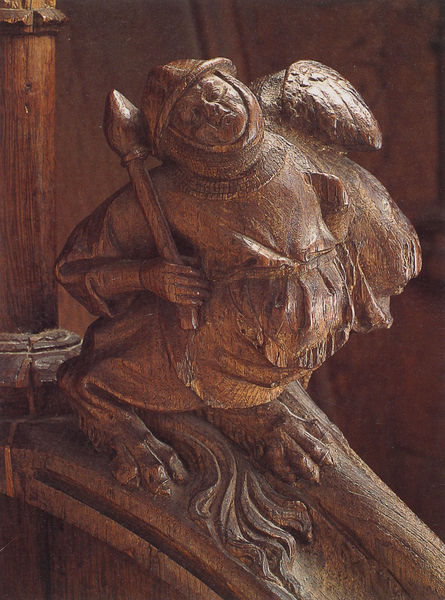
Titel: Kölner Dom, Chorgestühl
Standort: Köln, Dom (EU - D - NRW)
Schlagwörter: flügel, kopf, mann, holz, hut, mund, pfeiler, federn, gesicht, innenraum, kirche, figur, skulptur, schwanz, schweif, stab, füsse, karikatur, dick, gestühl, detail, robe, geländer, pfoten, plastik, helm, krallen, rüstung, schnitzerei, metamorphose, mittelalter, wams, fabelwesen, keule, objekt, chimäre, holzfigur, ungeheuer, geschnitzt, klauen, monster, chorgestühl, bestie, kettenhemd, holzschnitzerei, streitkolben, monstrum, seitenwange